Question: > Question: Intersecting Merge Sort '''
Input--abc//first string
def//second string
Output-- adbecf
Input 2-- abc
defgh
Output adbecfgh**
'''
I am getting segmentation fault in my code and I don't know why. I don't think my code points to any invalid pointer, how can I remove this code?
Here is my solution code in C
'''
#include <math.h>
#include <stdio.h>
#include <string.h>
#include <stdlib.h>
#include <assert.h>
#include <limits.h>
#include <stdbool.h>
char *mergeTwo(char *a,char *b)
{ char *c;int k=0,i=0;
while(1)
{
if(a[i]!='' && b[i]!='')
{
if(a[i]>=b[i])
{
c[k++]=b[i];
c[k++]=a[i];
}
else
{ c[k++]=a[i];
c[k++]=b[i];
}
}
else if(a[i]!='' && b[i]=='')
{
c[k++]=a[i];
}
else if(a[i]=='' && b[i]!='')
{
c[k++]=b[i];
}
else if(a[i]=='' && b[i]=='')
{
c[k]='';
break;
}i++;
}
return c;
}
int main() {
char str1[100],str2[100],*str3;
gets(str1);
gets(str2);
str3= mergeTwo(str1,str2);
puts(str3);
return 0;
}
'''
Error:

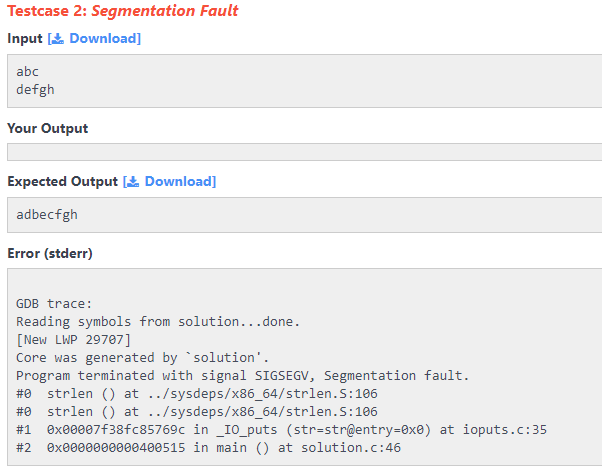
Answer: Two issue:
As noted by dresxherim: *c has no memory allocated. and is free only when the process exists.
Current logic assume both strings are the same length. When one is longer you will also get a segmentation fault.
'''
char *mergeTwo(char *a,char *b)
{ char *c;int k=0,i=0, j=0;
c = malloc(strlen(a) + strlen(b) + 1); // include null for termination.
while(1)
{
// Code reworked for if string A and B are different lengths.
if(a[i]!='' && b[j]!='')
{
if(a[i]>=b[j])
{
c[k++]=b[j++];
c[k++]=a[i++];
}
else
{ c[k++]=a[i++];
c[k++]=b[j++];
}
}
else if(a[i]!='')
{
c[k++]=a[i++];
}
else if(b[j]!='')
{
c[k++]=b[j++];
}
else { // if(a[i]=='' && b[j]=='')
c[k]='';
break;
}
} // end while
return c;
}
int main() {
char str1[100],str2[100],*str3;
gets(str1);
gets(str2);
str3= mergeTwo(str1,str2);
puts(str3);
free(str3); // free memory allocated.
return 0;
}
'''
Saved as test.c, Compile and tesed on OS X:
'''
$ cc test.c
$ ./a.out
warning: this program uses gets(), which is unsafe.
abc
def
adbecf
'''